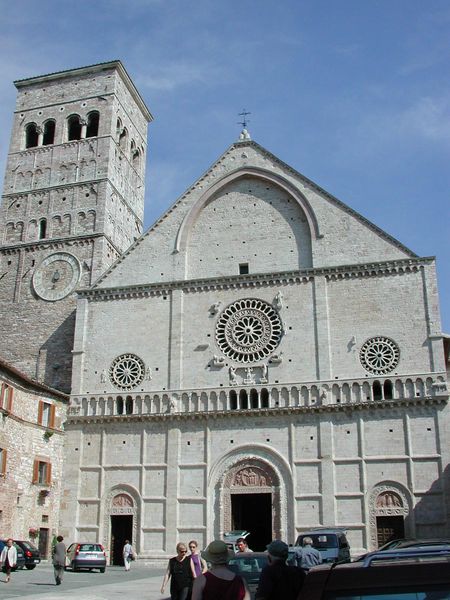
Titel: Westfassade des Doms San Rufino
Künstler: Giovanni da Gubbio
Standort: Assisi, S. Rufino, Dom (EU - I - Toskana)
Schlagwörter: blau, himmel, schatten, weiß, wolken, menschen, stadt, fenster, hell, hut, licht, schwarz, säulen, dach, gebäude, rose, weg, jacke, architektur, stein, kirche, turm, relief, bogen, fassade, italien, türen, mauer, läden, platz, auto, uhr, tor, foto, bögen, eingang, eingänge, fugen, gewölbe, kirchenturm, kreuz, rundfenster, dom, tasche, fries, portal, gesims, dreischiffig, rosette, spitzbogen, rundbögen, florenz, kruzifix, sakral, autos, rosetten, campanile, turmuhr, basilika, europa, tympanon, haupteingang, michelangelo, parkplatz, romanisch, rotunde, fensterrose, touristen, trum, sonnenbrille, stützbogen, orvieto, schalllöcher